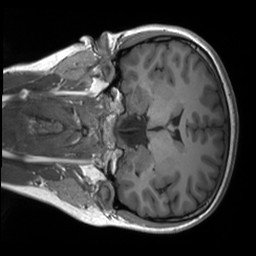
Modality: T1w
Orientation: coronal
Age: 20
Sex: female
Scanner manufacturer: siemens
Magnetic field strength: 3 T
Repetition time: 1.8 s
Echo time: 0.00241 s